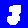
Digit: 3